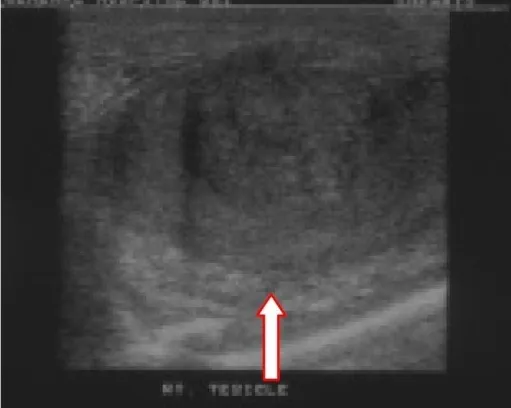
Ultrasound right testis demonstrating loss of tissue plane between testis and adjacent structures/overlying skin (arrow).
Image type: radiology (ultrasound)